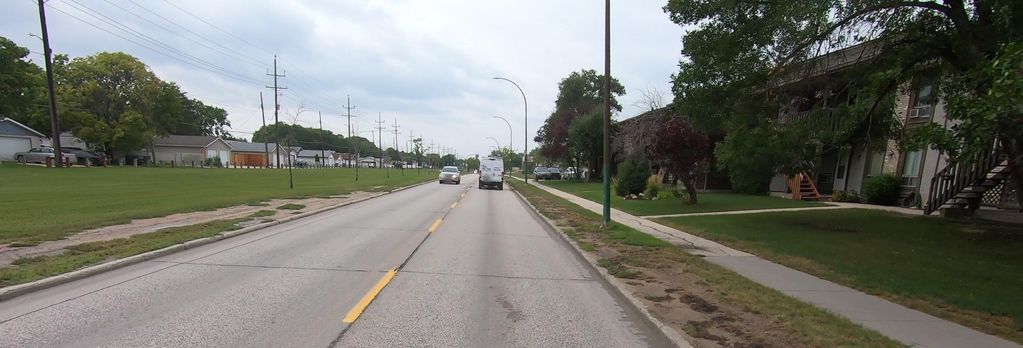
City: winnipeg